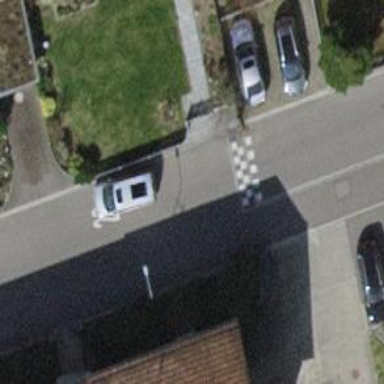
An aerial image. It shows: Bump for traffic calming.